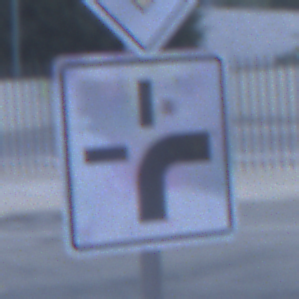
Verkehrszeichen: VerlaufVorfahrtsstrasse3
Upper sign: Vorfahrtsstrasse
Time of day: SunriseSunset
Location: Outdoor (Suburban)
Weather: PartlyCloudy
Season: NotSpecified
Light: Natural